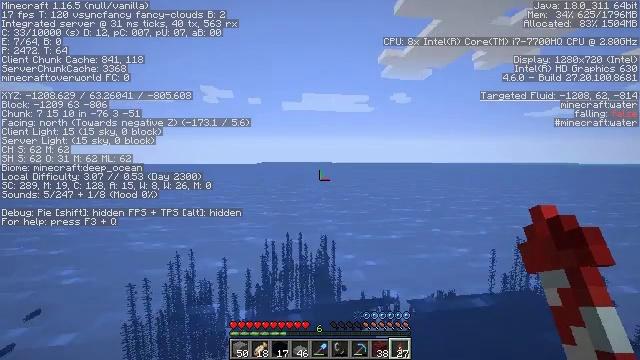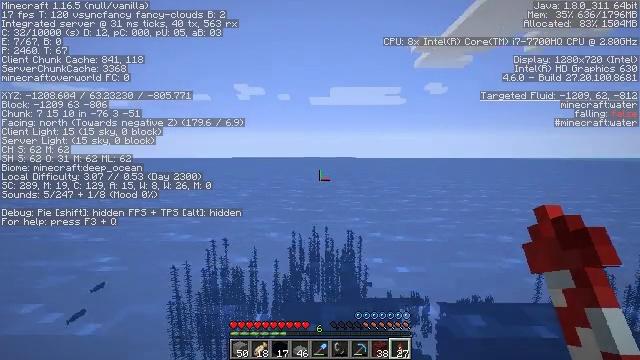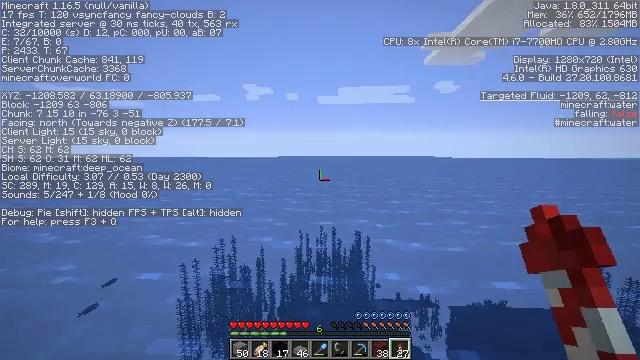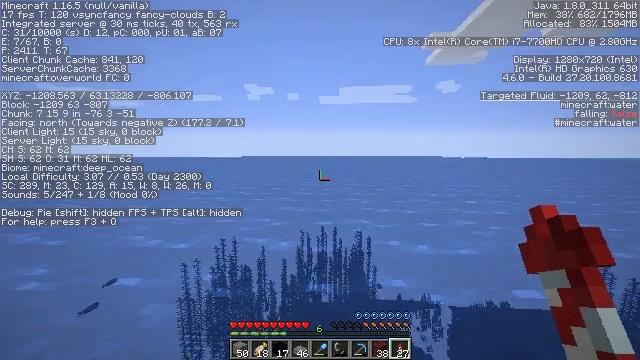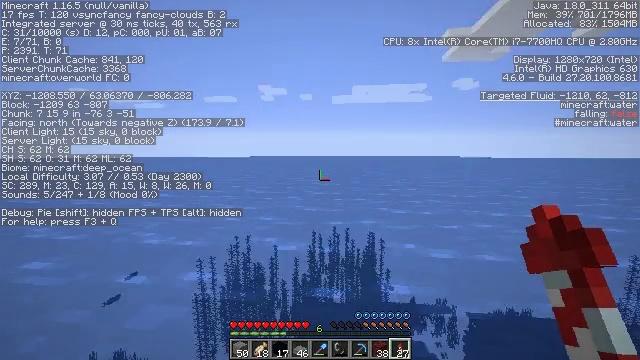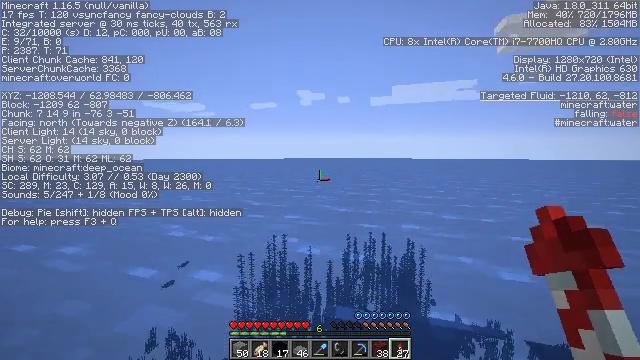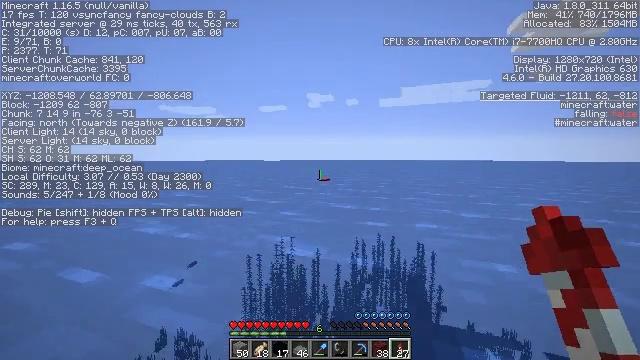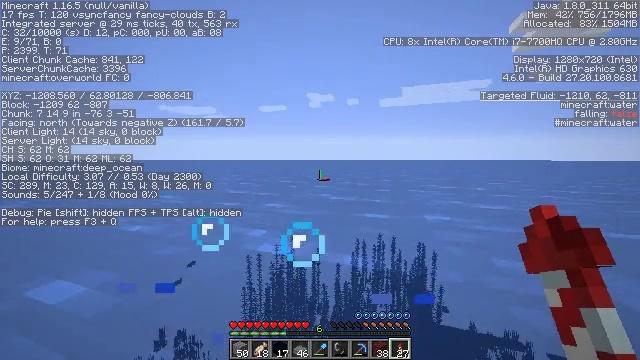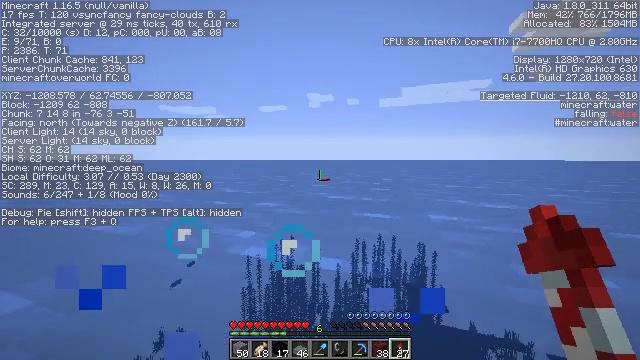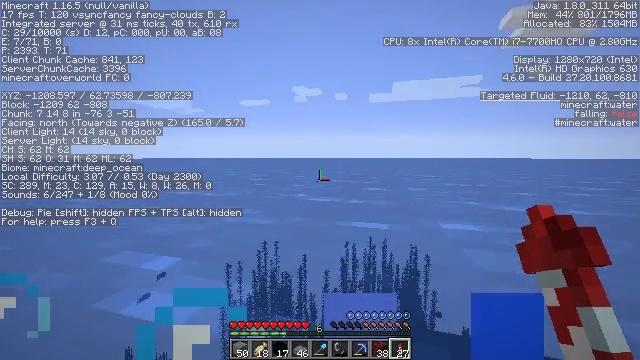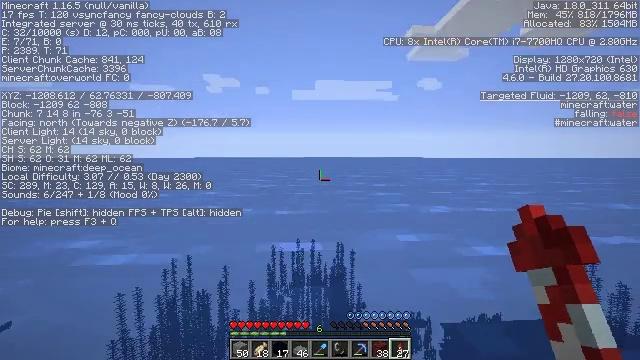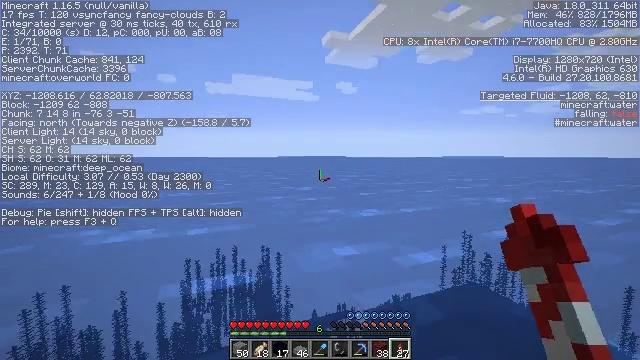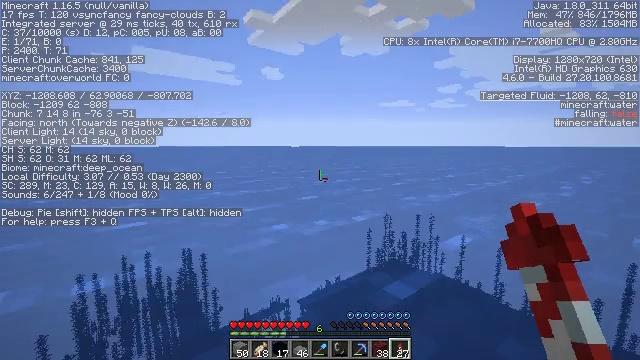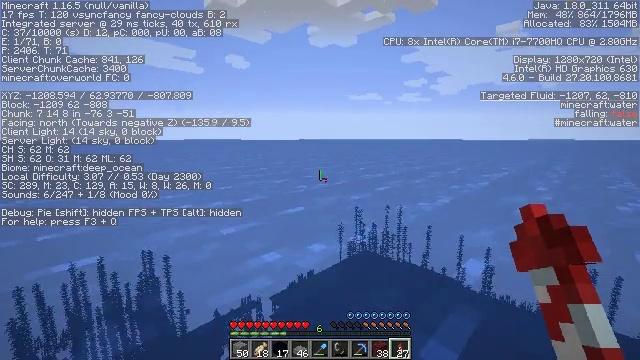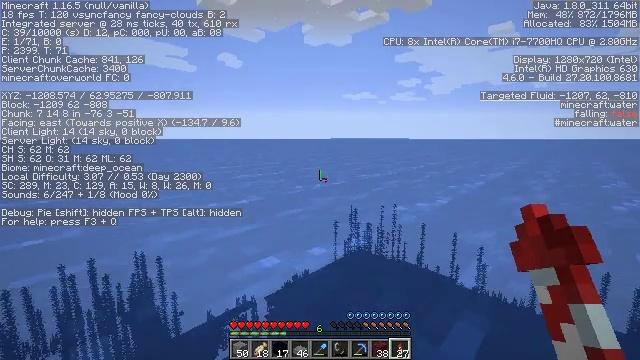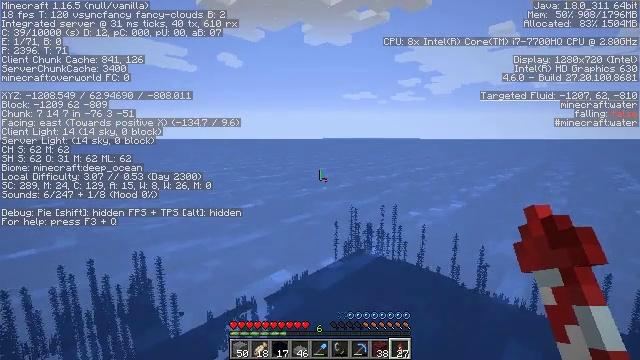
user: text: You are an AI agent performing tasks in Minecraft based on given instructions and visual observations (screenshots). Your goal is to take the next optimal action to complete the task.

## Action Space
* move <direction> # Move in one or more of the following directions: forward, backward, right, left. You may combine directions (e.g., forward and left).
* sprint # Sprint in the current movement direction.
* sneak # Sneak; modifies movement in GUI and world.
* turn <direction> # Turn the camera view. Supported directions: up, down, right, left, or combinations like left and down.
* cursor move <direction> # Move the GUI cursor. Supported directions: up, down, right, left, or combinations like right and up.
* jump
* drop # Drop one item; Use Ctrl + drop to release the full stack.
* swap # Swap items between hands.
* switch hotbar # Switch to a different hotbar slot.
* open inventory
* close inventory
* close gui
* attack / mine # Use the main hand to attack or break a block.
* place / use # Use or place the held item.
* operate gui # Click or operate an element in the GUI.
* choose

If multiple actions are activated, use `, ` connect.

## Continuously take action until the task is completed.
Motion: motion action
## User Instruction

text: Left click to mine black concrete powder.
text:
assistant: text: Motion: move forward, turn left and down
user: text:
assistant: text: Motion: move forward, turn left
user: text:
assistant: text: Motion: move forward, jump
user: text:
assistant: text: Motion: move forward, turn left, jump
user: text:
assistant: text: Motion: move forward, turn left, jump
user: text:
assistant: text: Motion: move forward, turn left, jump
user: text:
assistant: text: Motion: move forward, jump
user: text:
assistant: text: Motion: move forward, jump
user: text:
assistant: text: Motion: move forward, turn right, jump
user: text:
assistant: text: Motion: move forward, turn right, jump
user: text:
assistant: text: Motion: move forward, turn right, jump
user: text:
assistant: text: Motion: move forward, turn right and down, jump
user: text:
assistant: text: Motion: move forward, turn right and down, jump
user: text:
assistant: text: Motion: move forward, turn right, jump
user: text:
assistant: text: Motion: move forward, jump
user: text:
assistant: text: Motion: move forward, jump
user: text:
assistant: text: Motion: move forward, jump
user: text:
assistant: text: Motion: move forward, jump
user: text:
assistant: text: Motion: move forward, jump
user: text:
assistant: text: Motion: move forward, jump
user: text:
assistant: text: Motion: move forward, turn right, jump
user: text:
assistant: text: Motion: move forward, turn right, jump
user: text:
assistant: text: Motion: move forward, turn right, jump
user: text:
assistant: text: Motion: move forward, turn right, jump
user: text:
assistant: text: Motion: move forward, turn right, jump
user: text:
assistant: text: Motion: move forward, turn right, jump
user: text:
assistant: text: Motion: turn right, jump
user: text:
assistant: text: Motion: turn right, jump
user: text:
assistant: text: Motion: turn right, jump
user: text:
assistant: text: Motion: turn right, jump